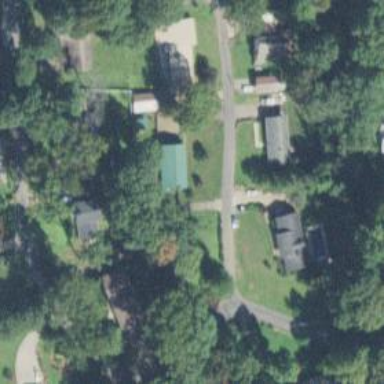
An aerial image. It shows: Residential road.